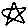
Label: star